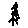
Label: tree